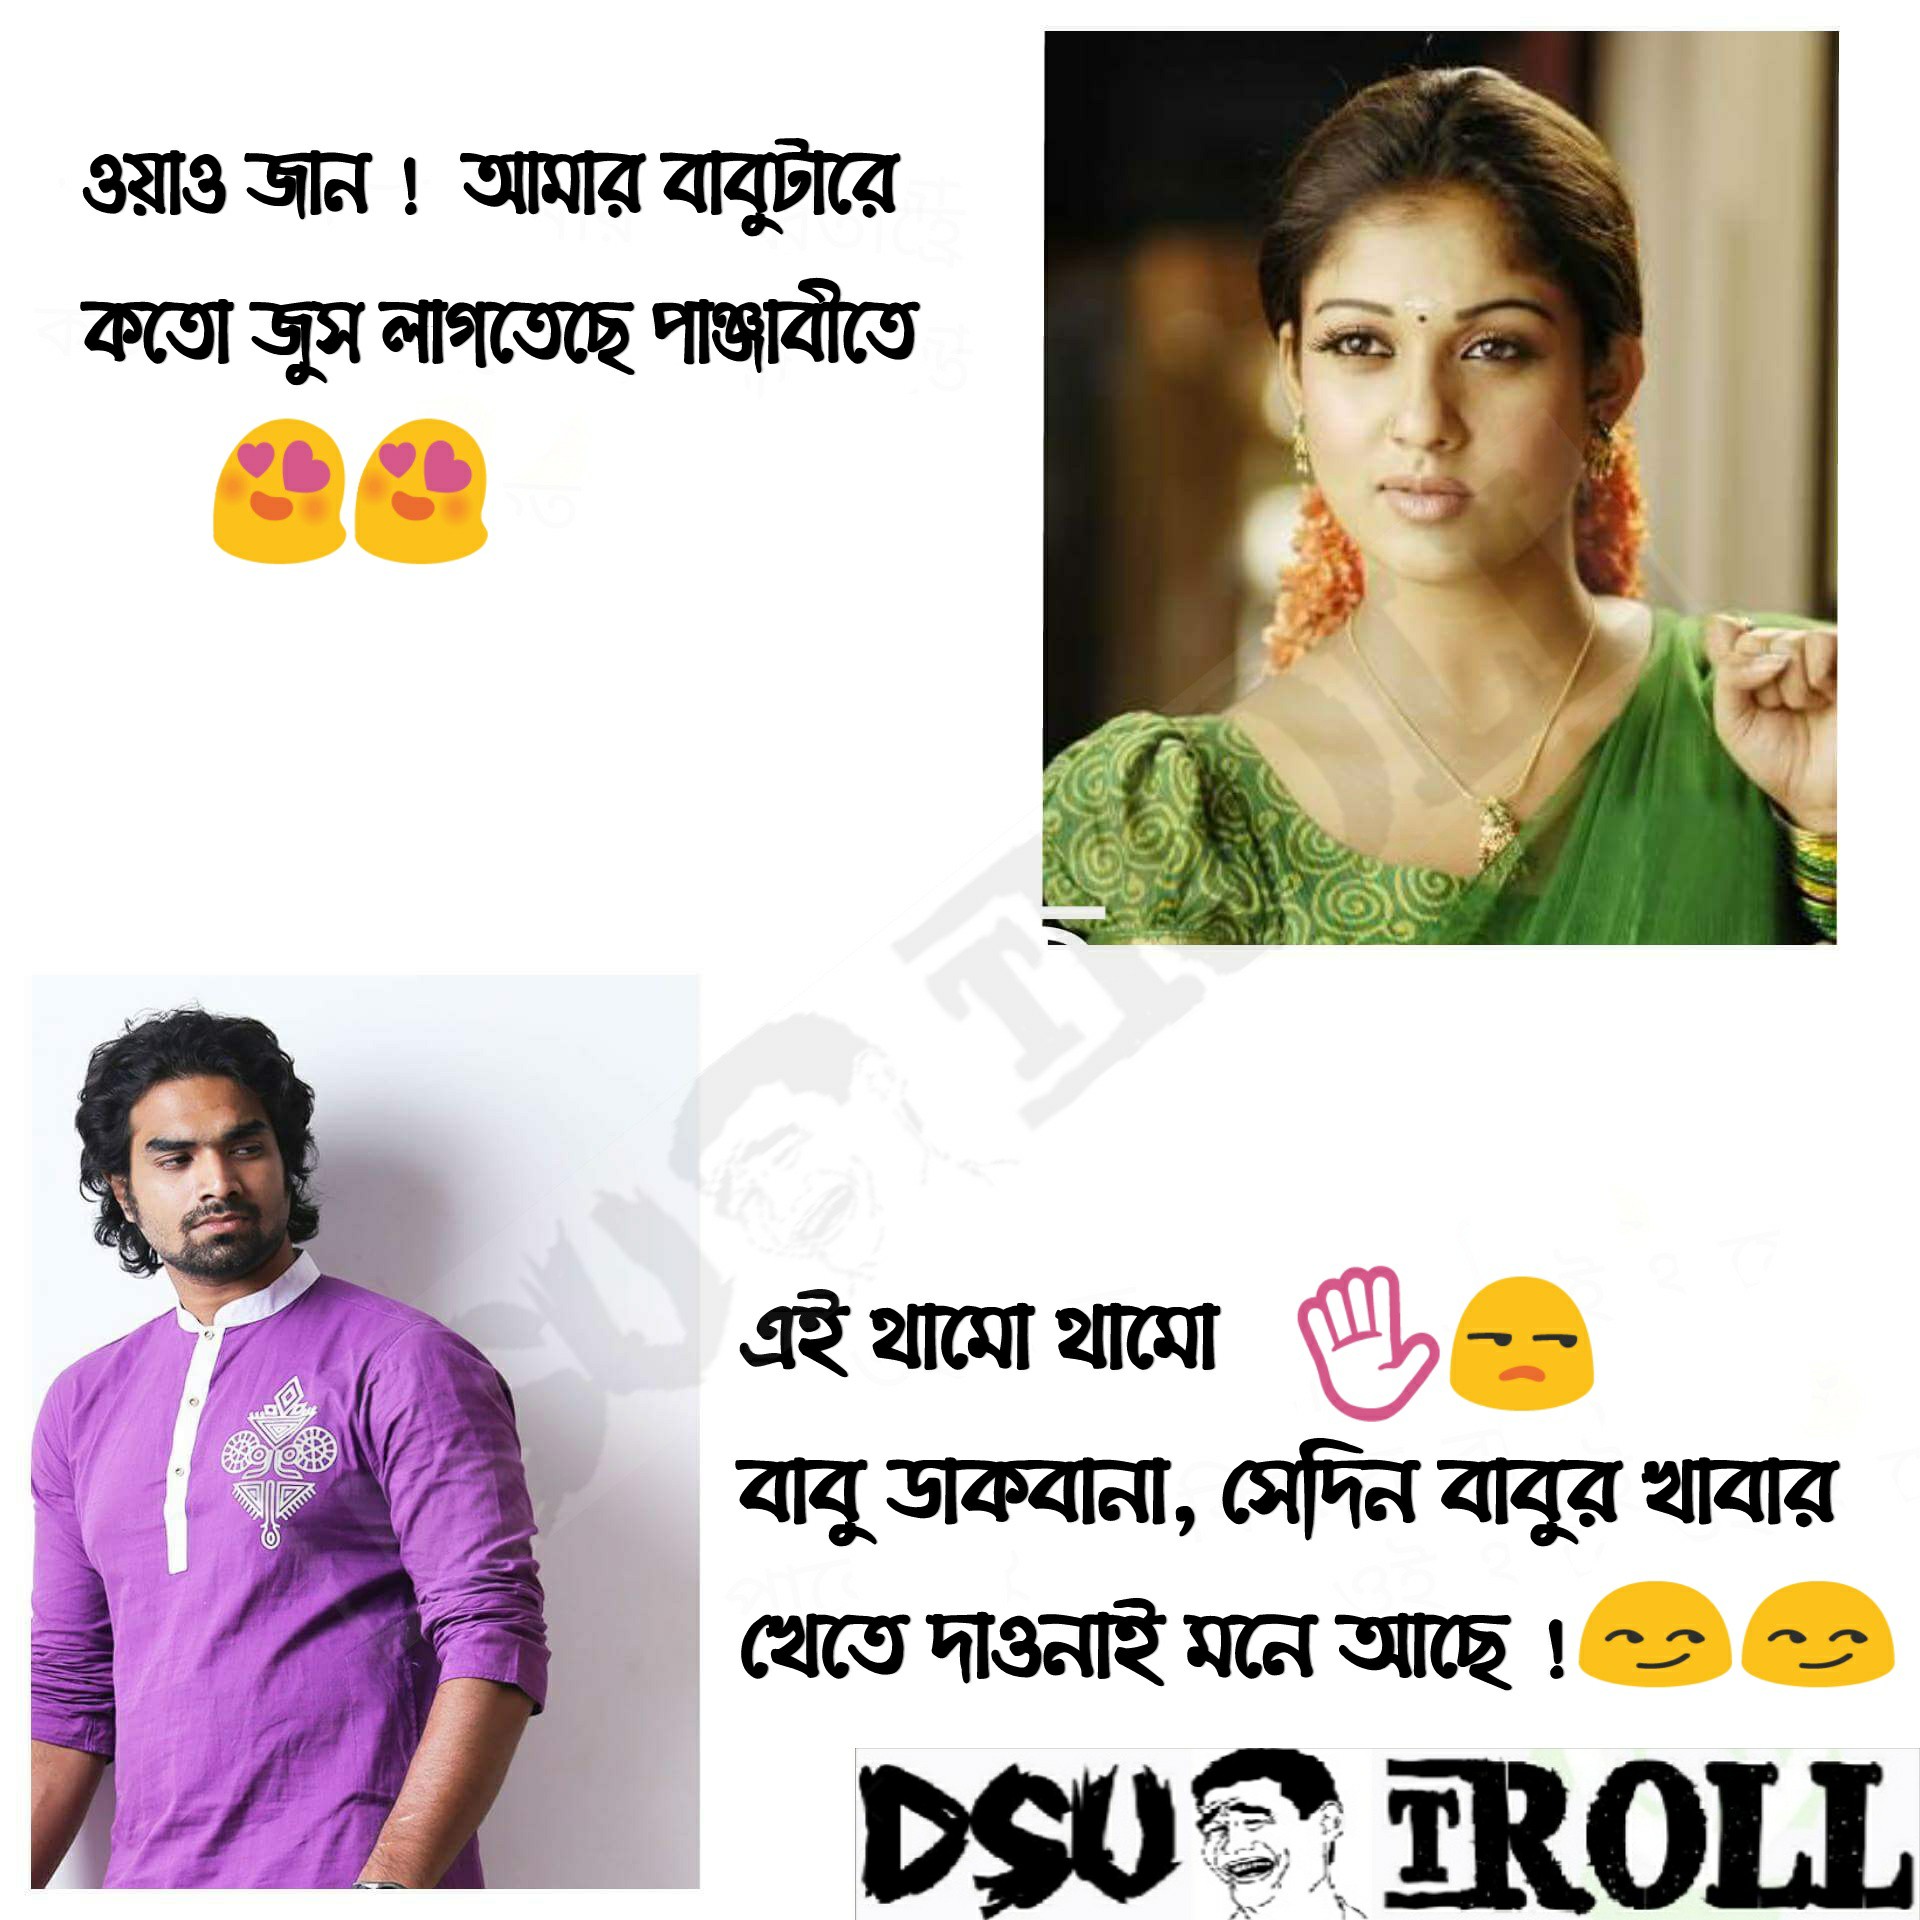
Caption: ওয়াও জান !  আমার বাবুটারে কতো জুস লাগতেছে পাঞ্জাবীতে     এই থামো থামো    বাবু ডাকবানা , সেদিন বাবুর খাবার খেতে দাওনাই মনে আছে !
Label: hate